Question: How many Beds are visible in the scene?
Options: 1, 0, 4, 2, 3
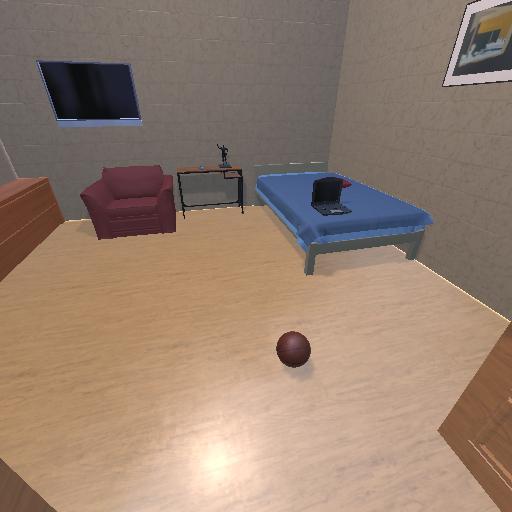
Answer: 1